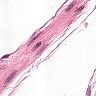
Metastatic tissue present: no